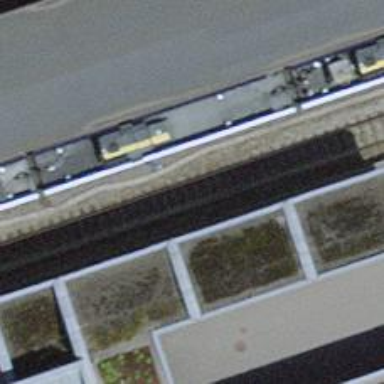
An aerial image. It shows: Railway stop with public transport stop position.